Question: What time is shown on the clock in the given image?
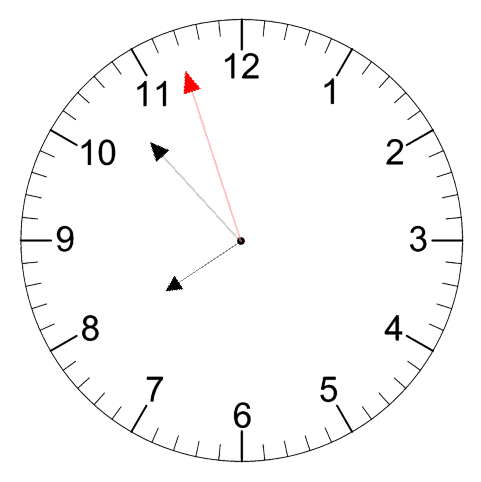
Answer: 07:52:57